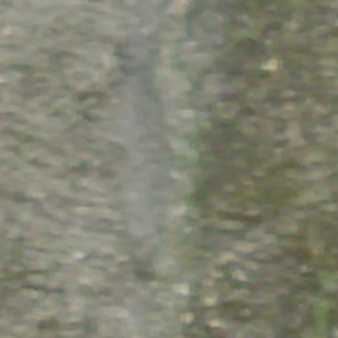
Label: other